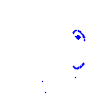
Particle: pion